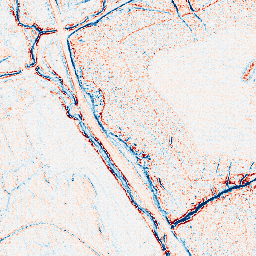
Category: edge_preserving
Decomposition family: anisotropic_diffusion
Decomposition parameters: iterations: 10
kappa: 50
gamma: 0.05
Upsampling method: area
Upsampling parameters: scale: 2
Upsampling scale: 2